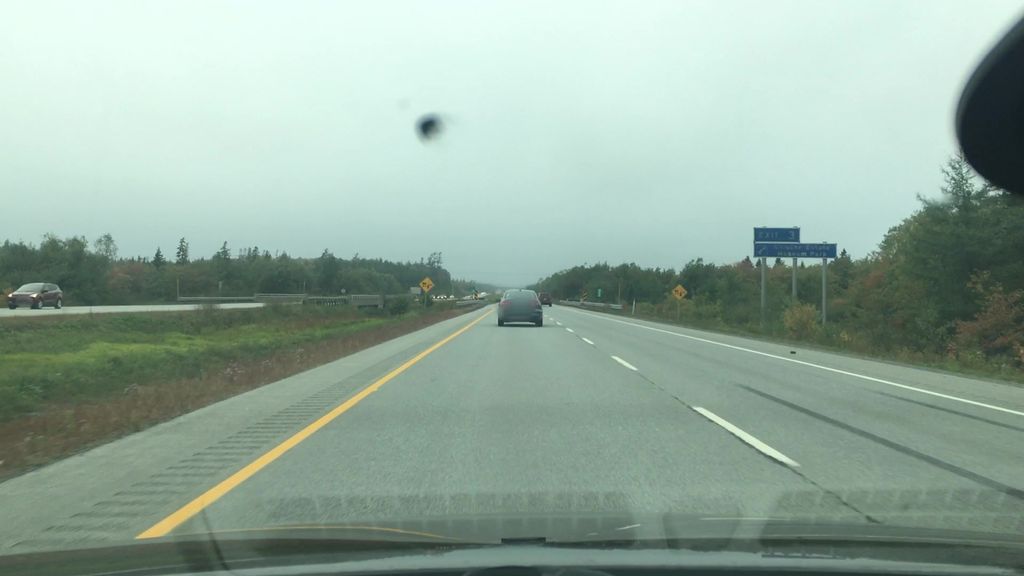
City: halifax